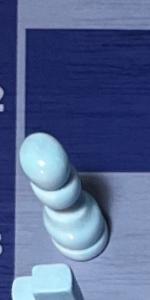
Label: Pawn_White